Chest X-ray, PA view. Patient: 30 years old, sex M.
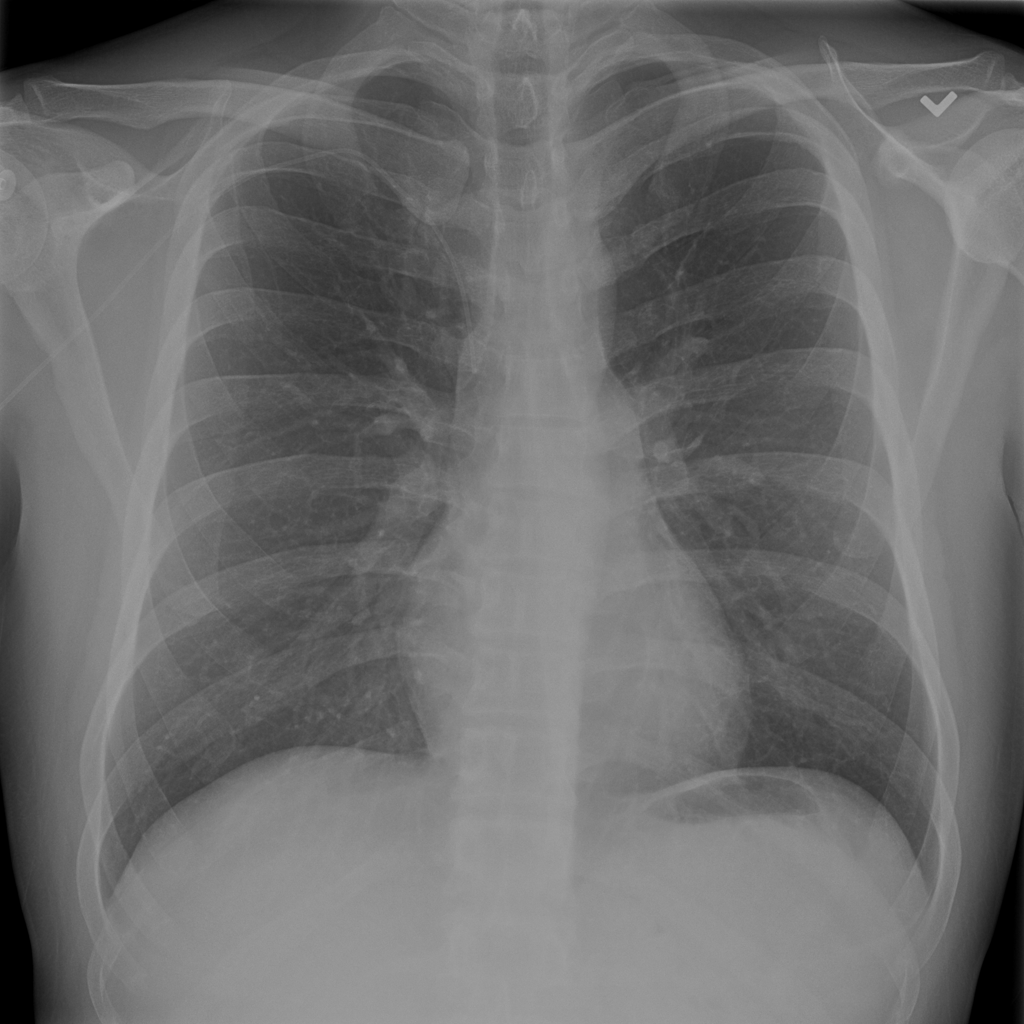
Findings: No Finding